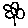
Label: flower